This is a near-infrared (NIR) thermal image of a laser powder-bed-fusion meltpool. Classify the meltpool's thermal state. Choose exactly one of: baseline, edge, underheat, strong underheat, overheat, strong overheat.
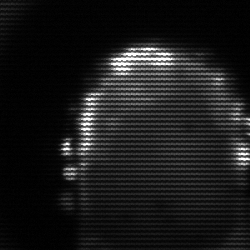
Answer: baseline